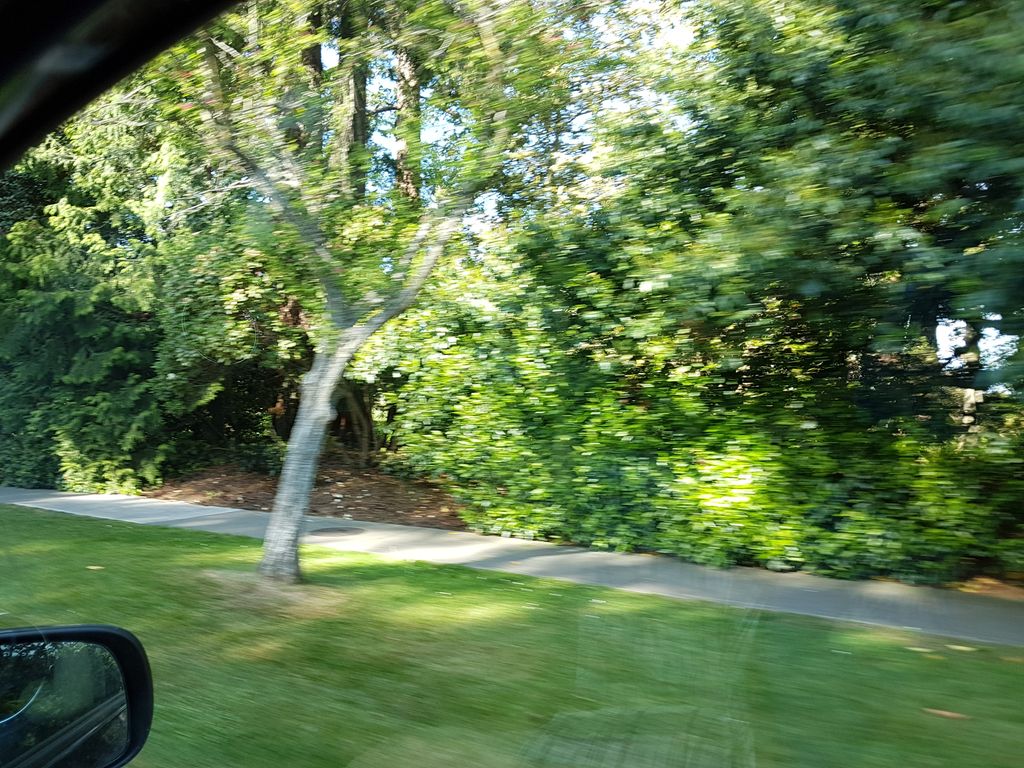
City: victoria